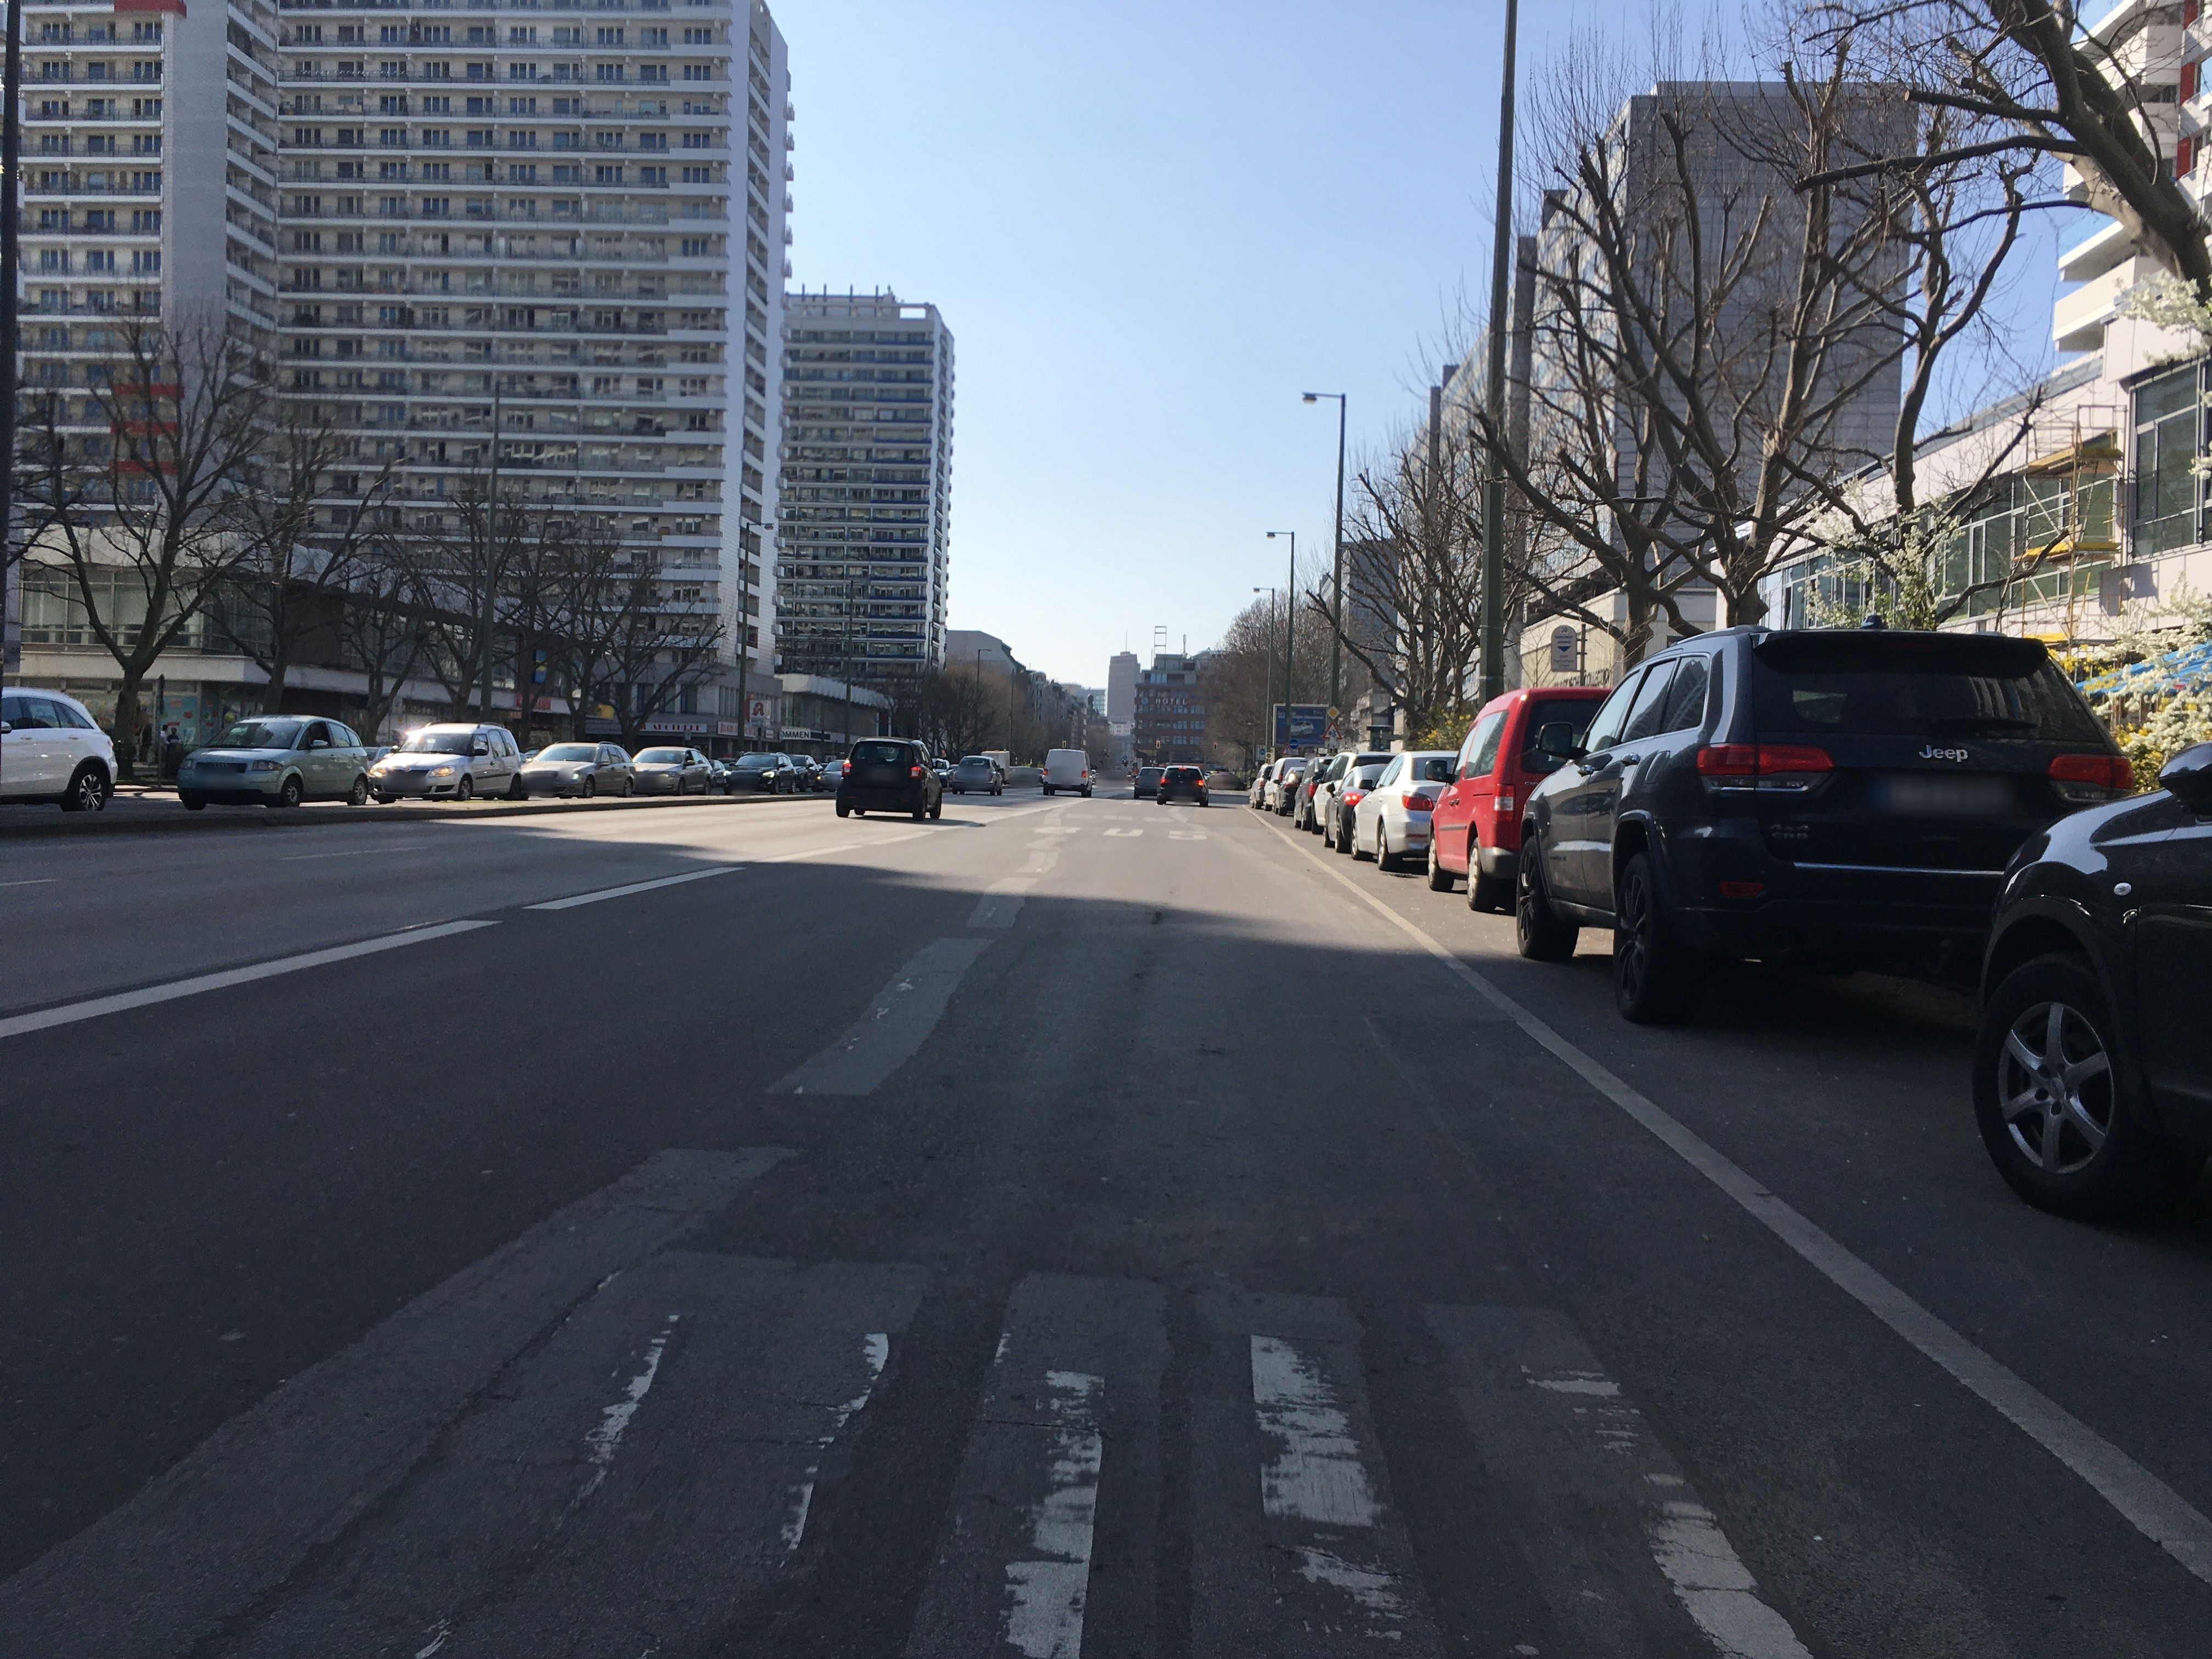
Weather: clear
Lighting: day
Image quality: good
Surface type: cycling surface
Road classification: footway
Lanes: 3
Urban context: urban centre
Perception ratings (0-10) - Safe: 7.87, Lively: 8.93, Beautiful: 9.1, Boring: 1.85, Depressing: 2.22, Wealthy: 7.85